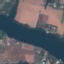
Land use / land cover class: River